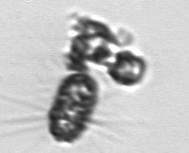
Label: Corethron_hystrix